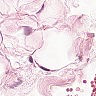
Metastatic tissue present: no